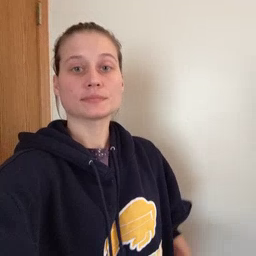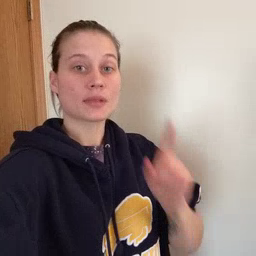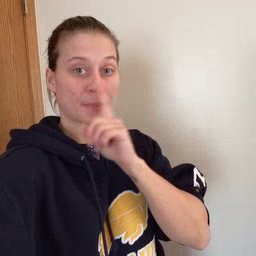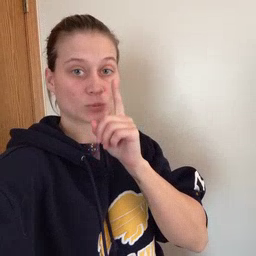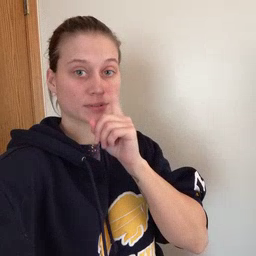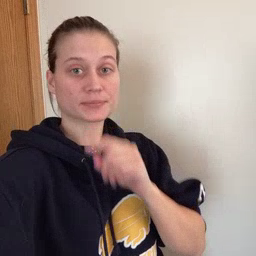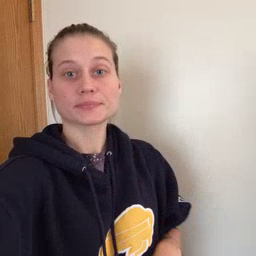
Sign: mouse